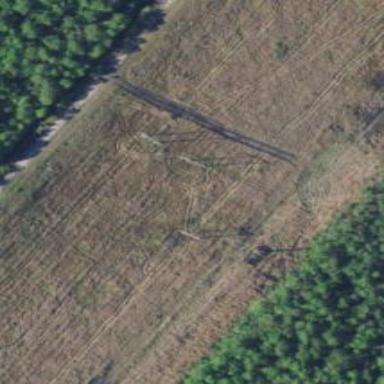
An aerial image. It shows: H-frame designed tower for power lines.